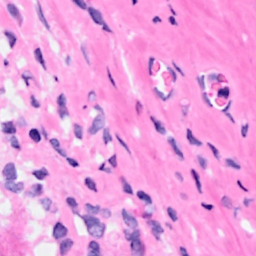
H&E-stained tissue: Breast